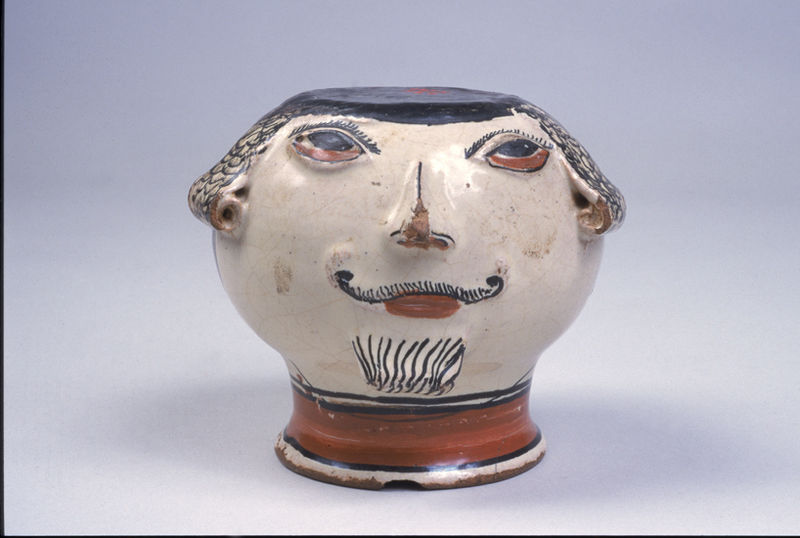
Titel: Jar in the Shape of a Man's Head (Jarrón)
Standort: Amherst (Massachusetts, USA)
Institution: Mead Art Museum, Amherst College
Schlagwörter: nase, bart, augen, gesicht, haare, ton, beige, blue, red, white, black, face, grey, hair, nose, pink, brown, pot, vase, gefäß, greek, man, head, baroque, eyes, male, bemalung, decoration, chin, mouth, beard, curls, smile, sculpture, happy, smiling, neck, ears, eye, lines, ceramic, vessel, lip, lips, chinese, stylized, eyebrows, pottery, round, jug, goatee, porcelain, mustache, moustache, bowl, base, broken, nightmare, brwon, eyelashes, handles, curly, clay, scrolls, volutes, weird, this sucks, chipped, lashes, asshole, upside, porcelein, eyelid, terracota, sculpure, my partner, haie, goate